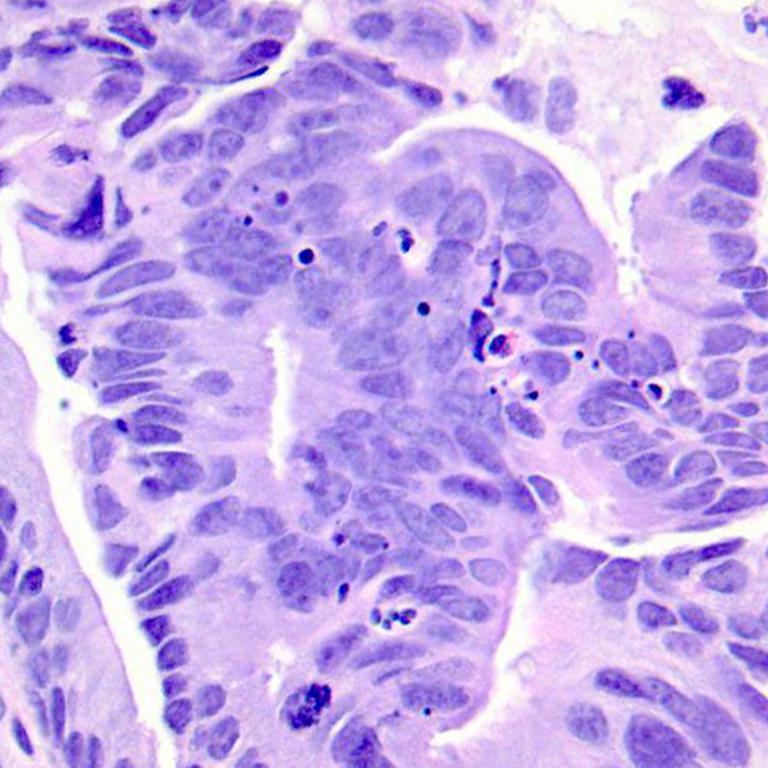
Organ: colon
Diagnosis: adenocarcinomas